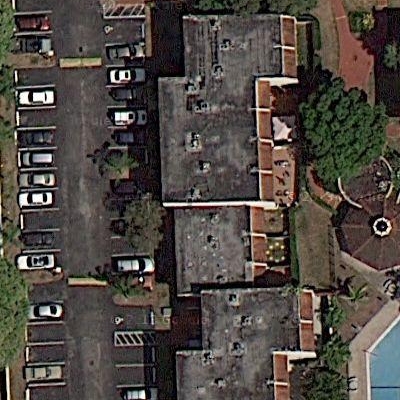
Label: Industry